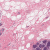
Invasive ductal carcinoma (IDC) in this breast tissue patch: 0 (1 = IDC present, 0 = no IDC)